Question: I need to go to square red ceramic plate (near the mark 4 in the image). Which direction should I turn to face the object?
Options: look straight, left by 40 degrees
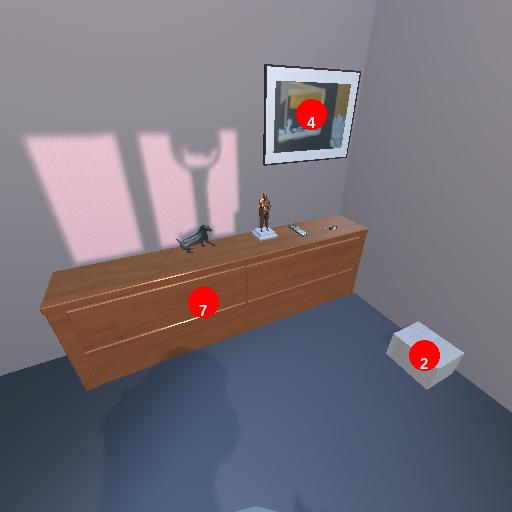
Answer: look straight